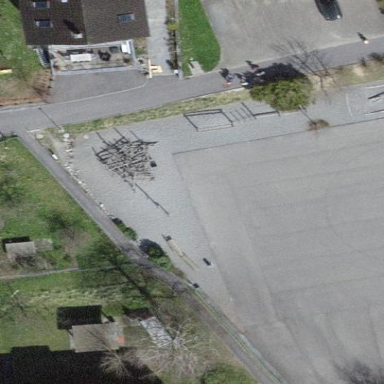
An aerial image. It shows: Playground area for leisure activities on the land.